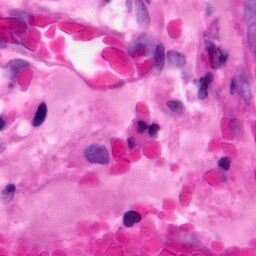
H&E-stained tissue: Pancreatic